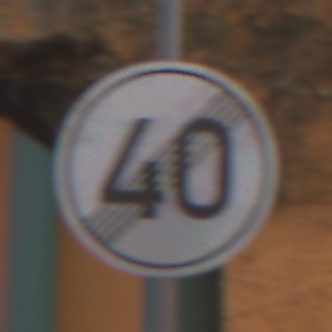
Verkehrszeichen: EndeGeschwindigkeit40
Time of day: Midday
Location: Outdoor (Urban)
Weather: Overcast
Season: NotSpecified
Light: Natural